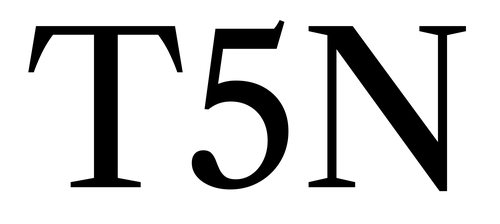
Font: LibreCaslonText_Regular